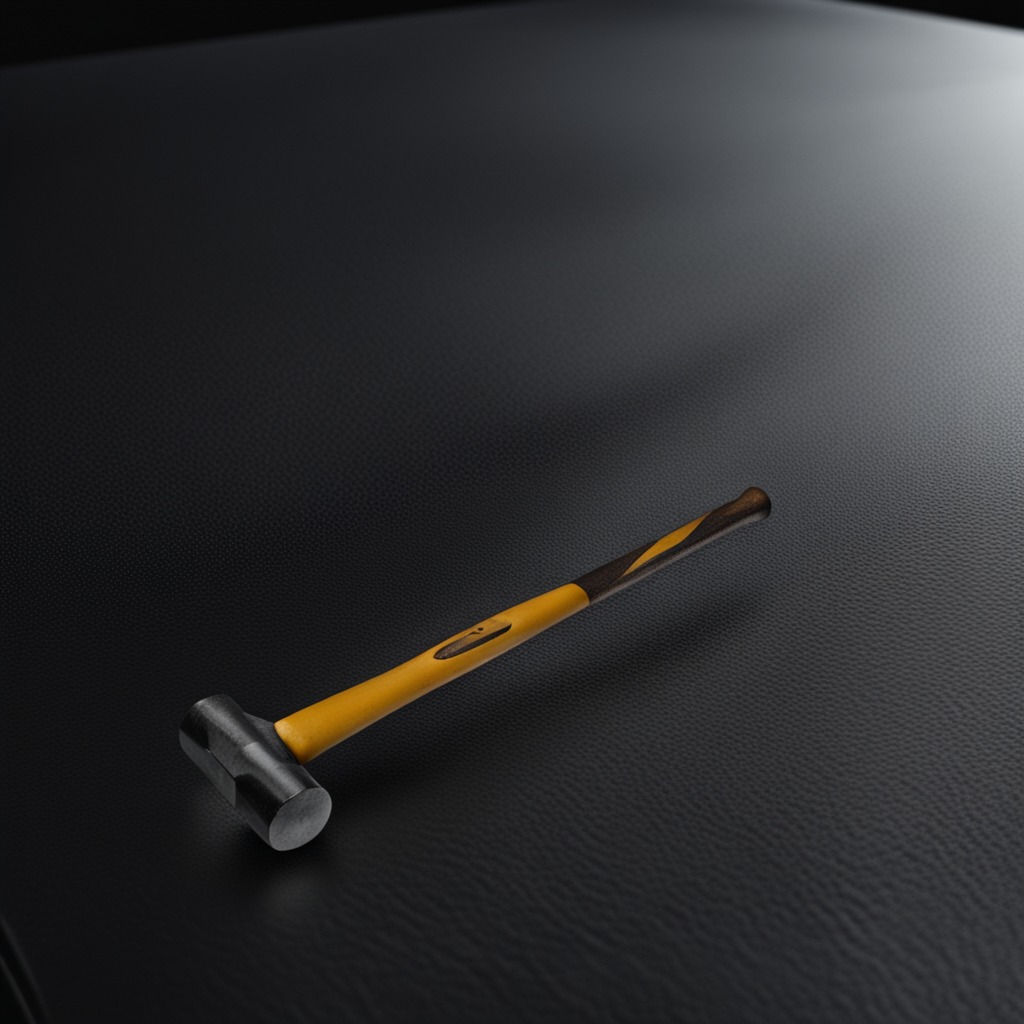
A hammer is lying on the clean granite tabletop covered with a black rubber mat inside a workshop at night dim ambient light soft shadows worn but beneath the mat.